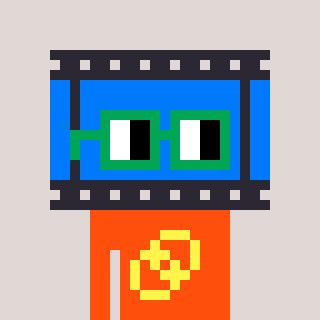
a pixel art character with square green glasses, a film strip-shaped head and a orange-colored body on a warm background